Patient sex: M
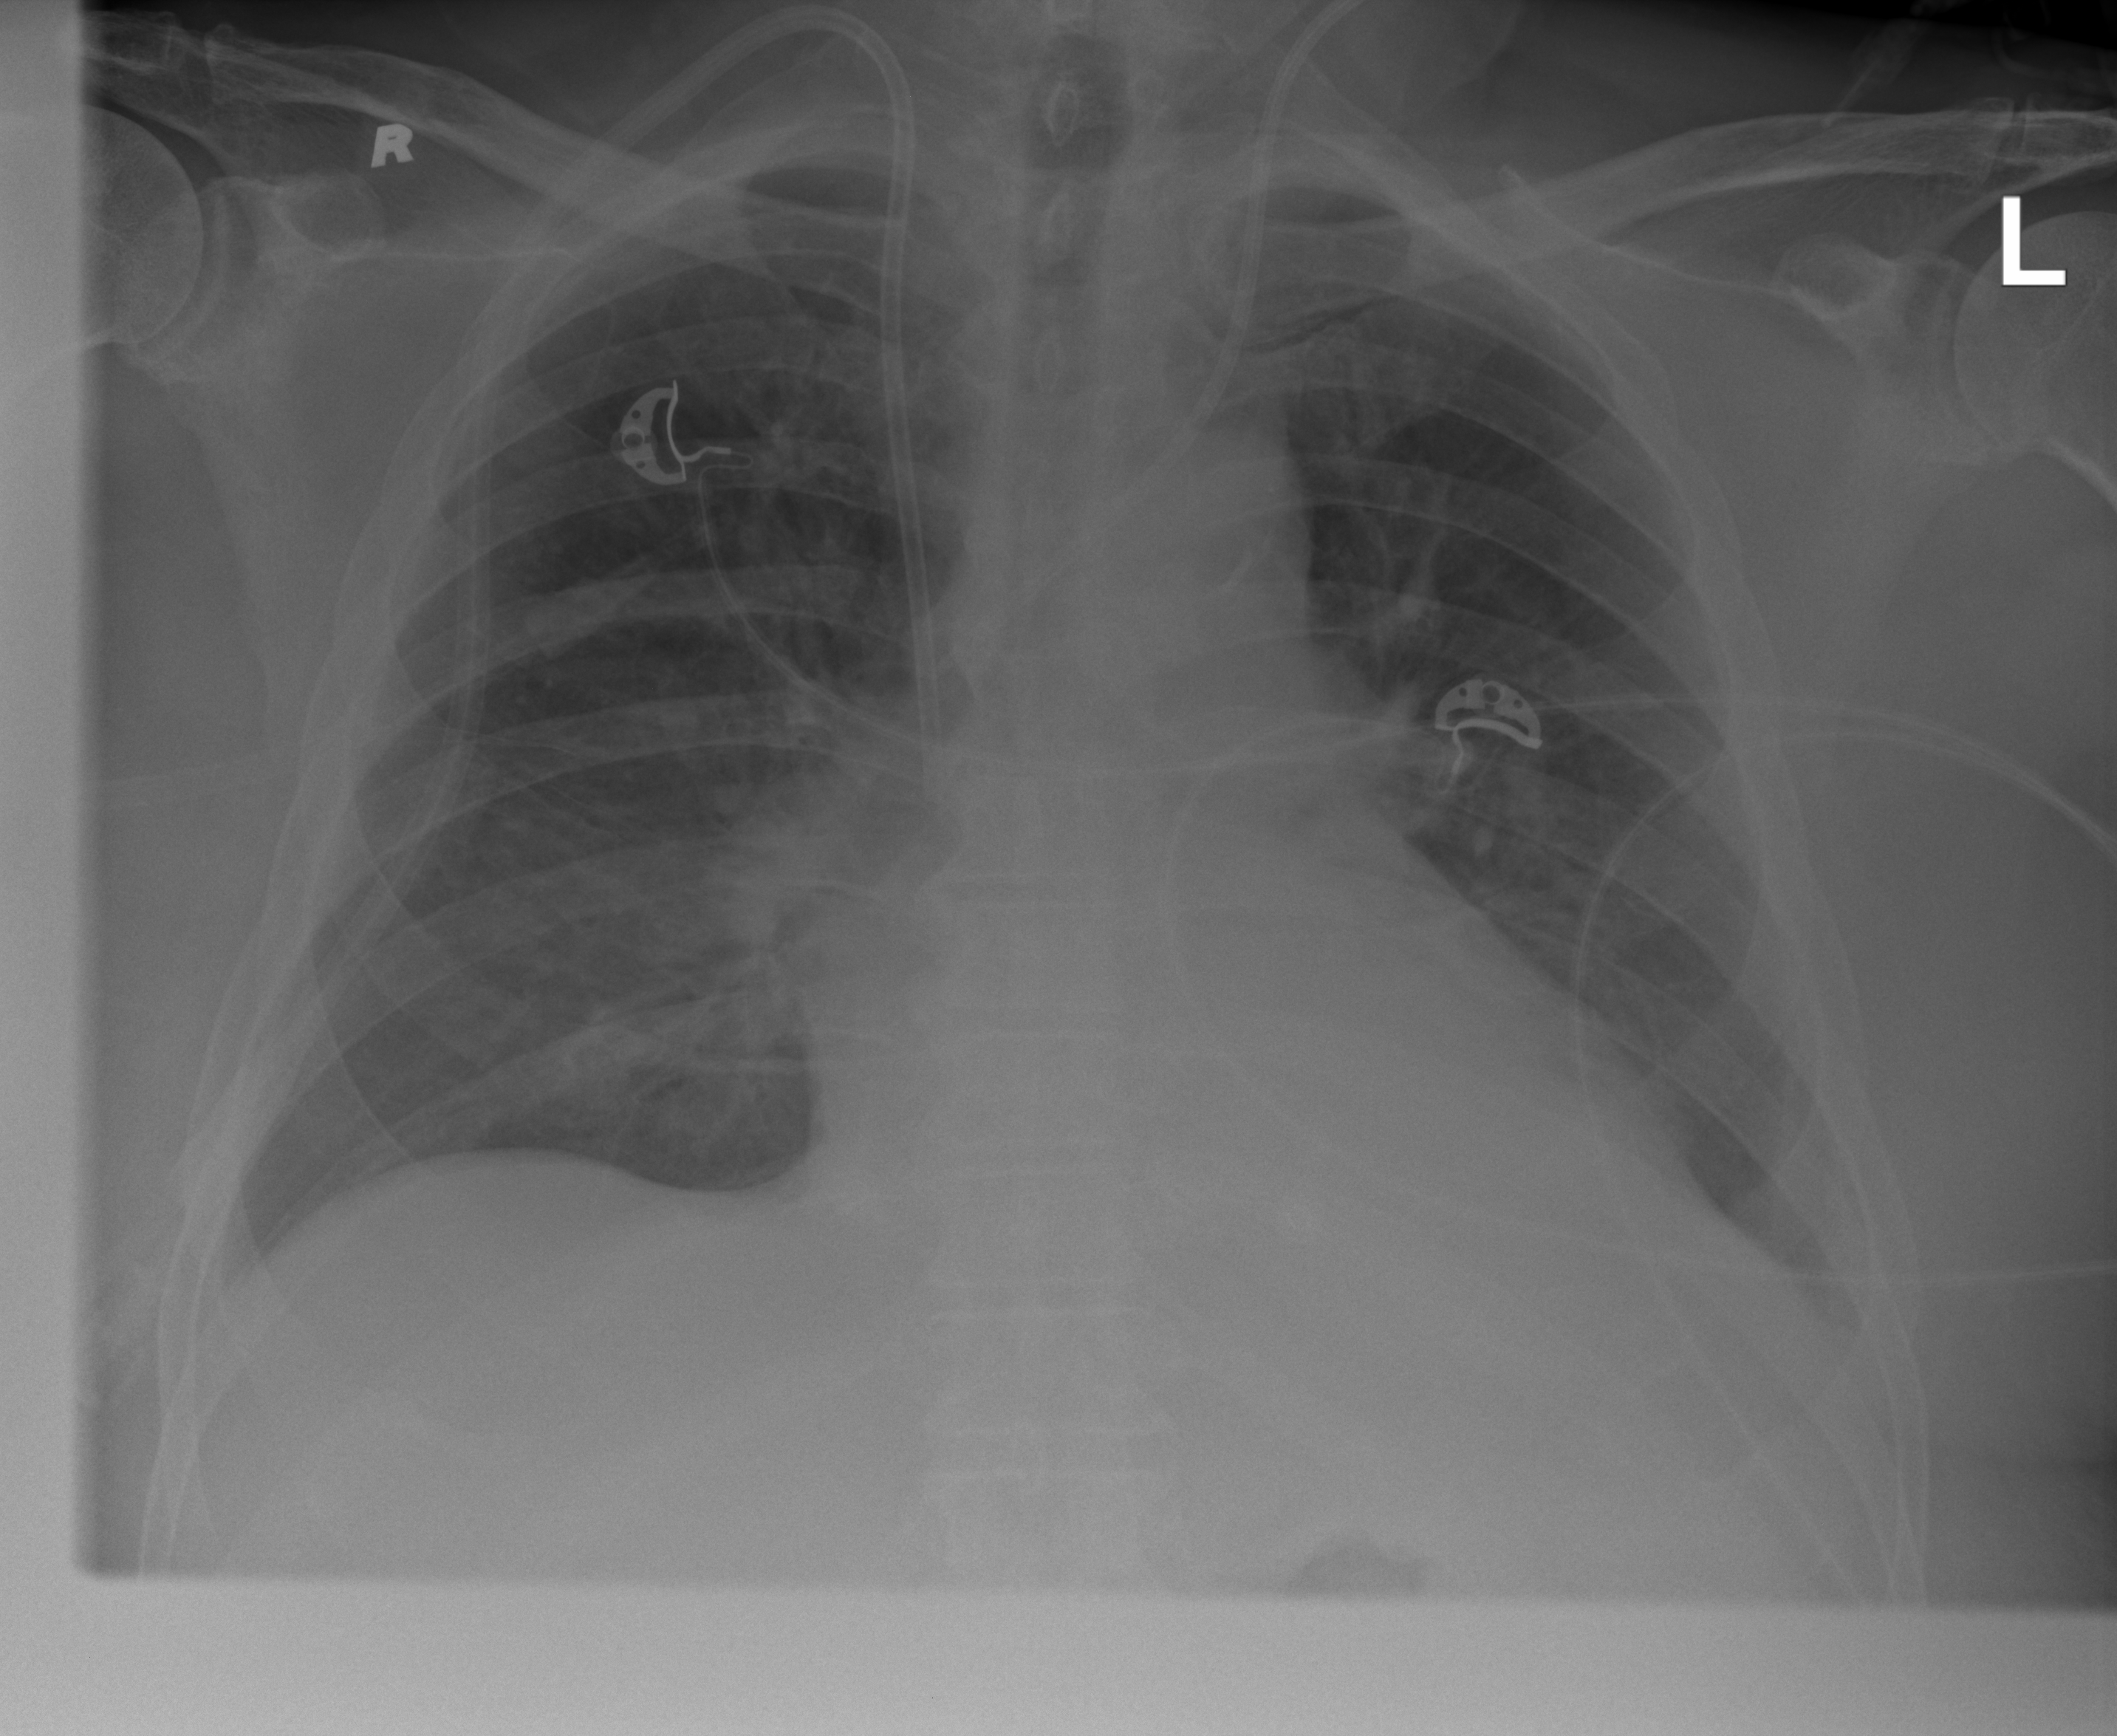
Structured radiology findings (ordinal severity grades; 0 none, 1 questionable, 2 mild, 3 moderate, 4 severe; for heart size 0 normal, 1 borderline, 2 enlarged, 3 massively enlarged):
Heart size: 1
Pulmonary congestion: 2
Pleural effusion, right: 0
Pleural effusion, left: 2
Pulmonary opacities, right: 0
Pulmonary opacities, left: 0
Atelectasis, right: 0
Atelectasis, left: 2